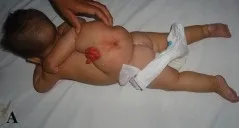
A-E: The accessory lower limb was arising from the lower back at the level of L2 to S1. It was pointing cranially. Grossly, it resembled a normal lower limb with a partially developed foot containing only big toe and the next adjacent toe. The accessory limb was bearing four blind ending gut loops of red color. These used to wet the clothing with their watery secretion. Additionally, there were areas with pitting and dimples, mimicking the natal cleft and anus.
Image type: medical_photograph (skin_photograph)